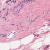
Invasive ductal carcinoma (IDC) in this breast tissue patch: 1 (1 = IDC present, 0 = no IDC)